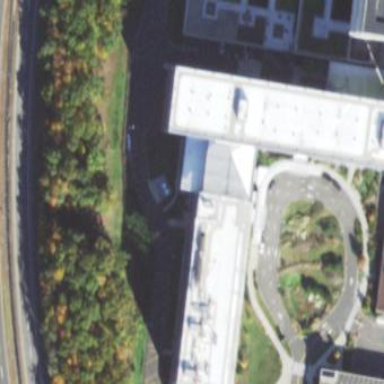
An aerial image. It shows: Hospital building.